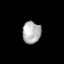
Tissue: lung
Cell type: Fibroblasts
Senescence score: 0.6538
Nuclear area (px): 396
Mean DAPI intensity: 178.548